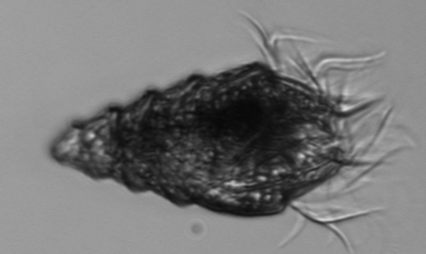
Label: Laboea_strobila